Question: I have used as the reporting module which runs on tomcat. When I add input controls, drop-downs are shown as below.

default value is --- in the drop-downs.
How to change the report's default drop down value(---) to All?
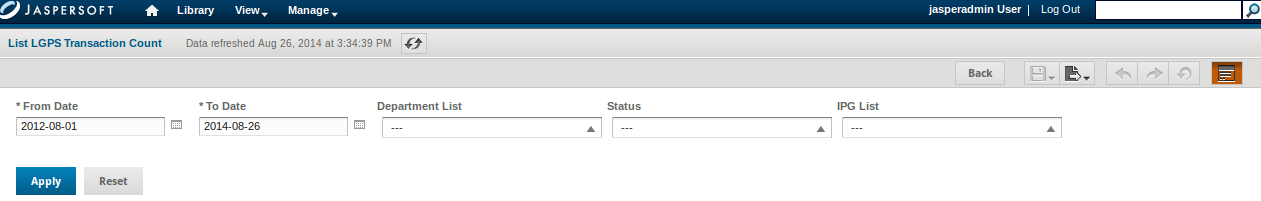
Answer: In the case of multiselect parameter of Collection type (java.util.Collection) you do not need to give "All" to select all the values in iReport as default value for that parameter by default it means all the values are selected.
But if the parameter is single select of String type then the query for input control in JasperReport Server will be: -
'''
SELECT *
FROM (SELECT 'All Country' SHIPCOUNTRY FROM orders
UNION
SELECT DISTINCT SHIPCOUNTRY FROM orders) b
ORDER BY SHIPCOUNTRY
'''
iReport query for report where you will use parameter in where clause will be : -
'''
SELECT SHIPCOUNTRY,SHIPCITY
FROM orders
WHERE ($P{p_shipcountry}='All' OR SHIPCOUNTRY=$P{p_shipcountry})
'''
Where p_shipcountry is a parameter in iReport and it is single select of String (java.lang.String) type parameter and make the input control mandatory.
For more detail you can refer my <URL>